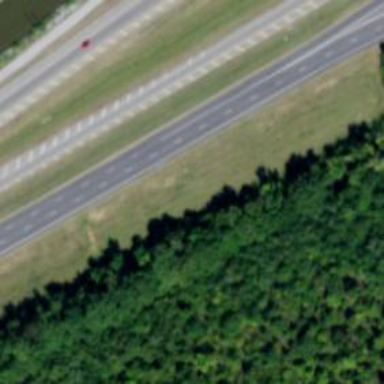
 designated as trunk highway. It is dual carriageway."